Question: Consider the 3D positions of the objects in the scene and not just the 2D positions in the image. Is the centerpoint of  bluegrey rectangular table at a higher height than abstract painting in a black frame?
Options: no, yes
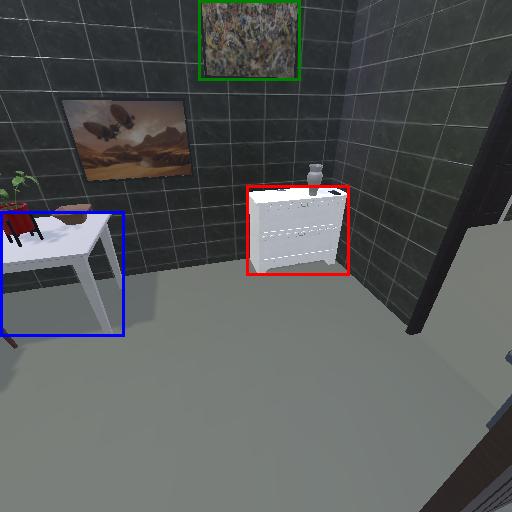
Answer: no